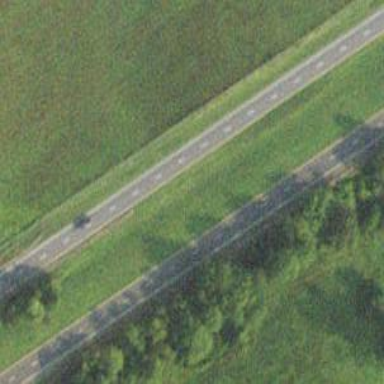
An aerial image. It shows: Expressway with asphalt surface classified as trunk highway.